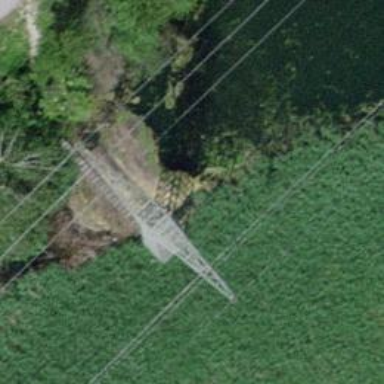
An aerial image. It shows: Power tower.